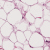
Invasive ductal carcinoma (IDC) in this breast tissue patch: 0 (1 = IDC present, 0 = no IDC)